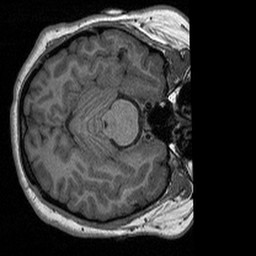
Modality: T1w
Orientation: axial
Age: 23
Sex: female